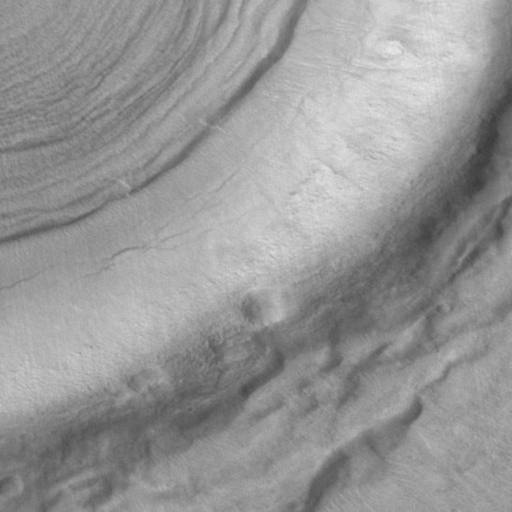
Classes present: Background